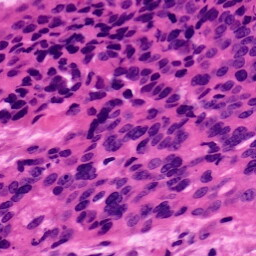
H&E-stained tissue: Ovarian